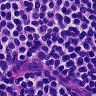
Metastatic tissue present: no